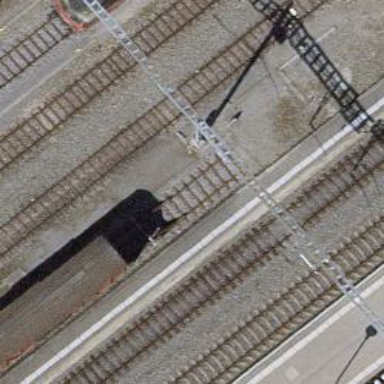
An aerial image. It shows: Railway buffer stop.